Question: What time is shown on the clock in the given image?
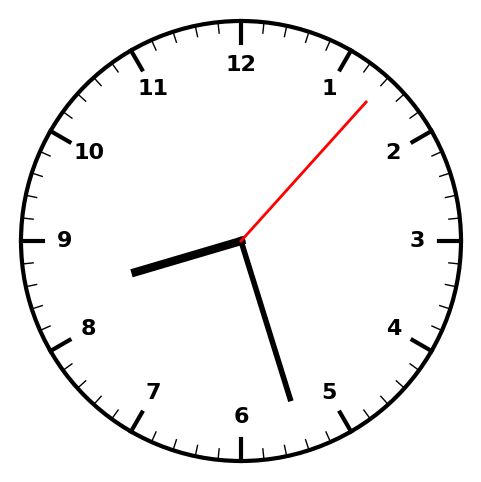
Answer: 08:27:07